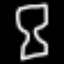
Label: hourglass